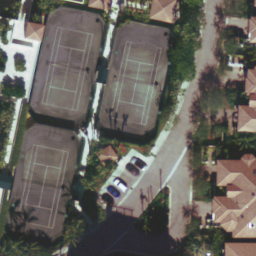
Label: tenniscourt